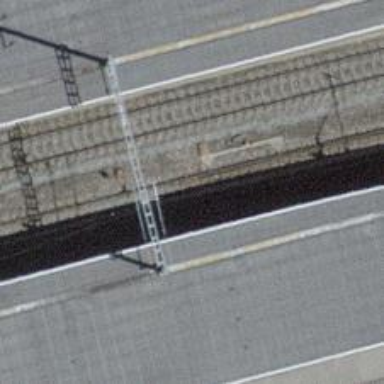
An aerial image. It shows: Railway switch.